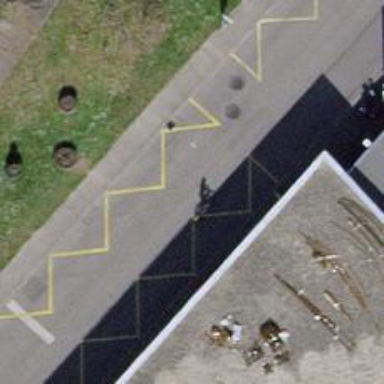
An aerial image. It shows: Bus stop equipped with public transport stop position.